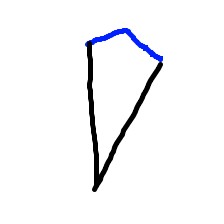
Shape: kite